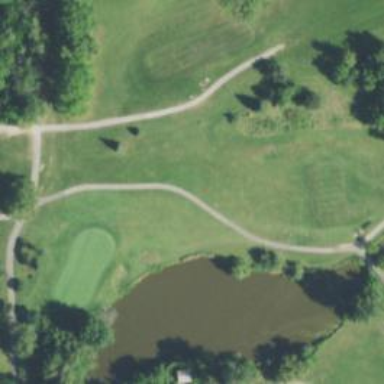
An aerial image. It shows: View of golf hole.